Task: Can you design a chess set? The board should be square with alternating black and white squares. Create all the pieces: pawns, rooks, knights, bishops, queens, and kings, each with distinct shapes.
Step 1939:
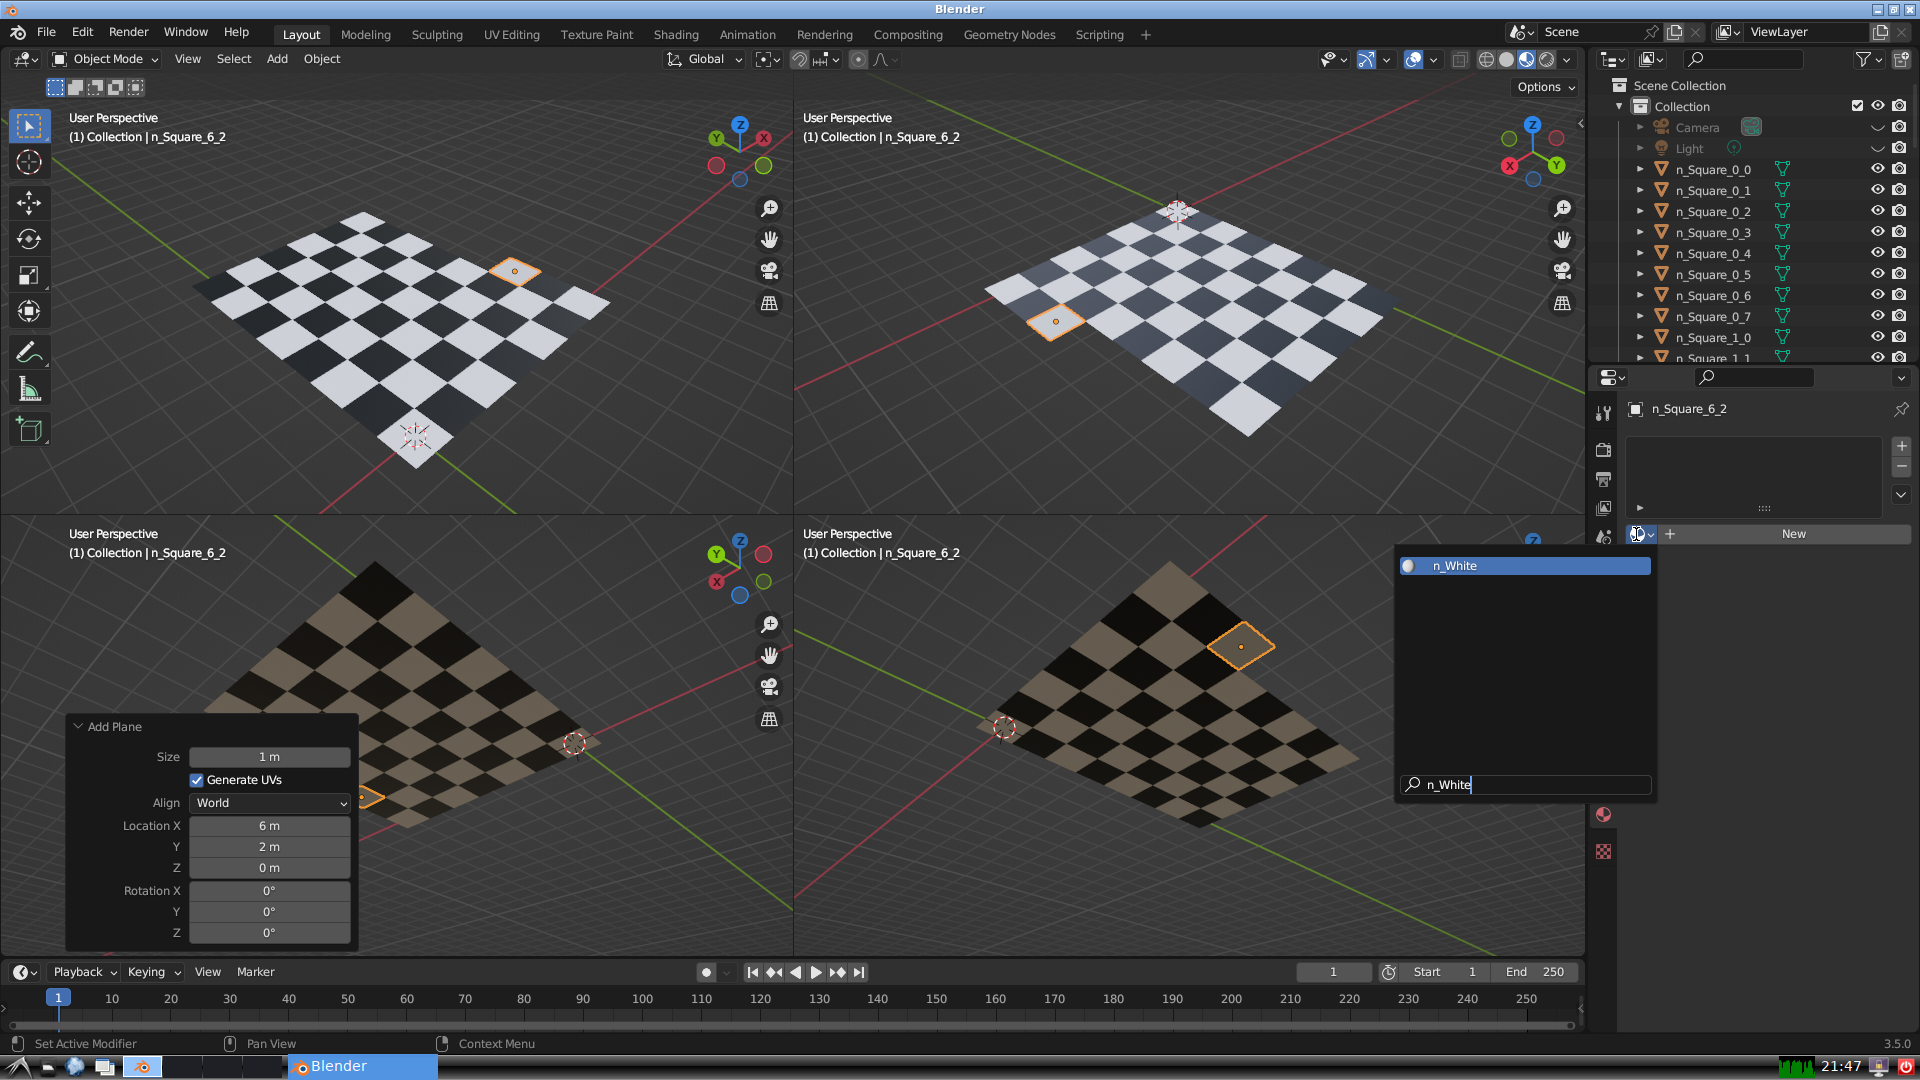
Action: {"key_press": ['Return']}